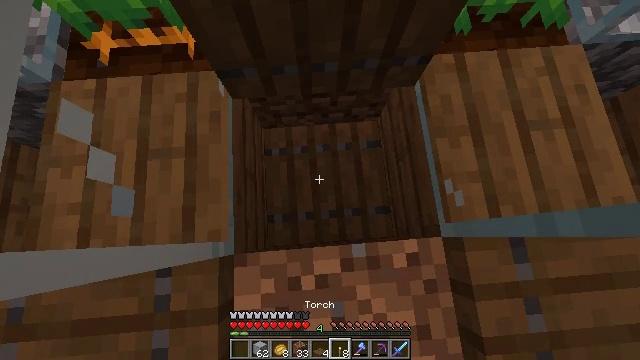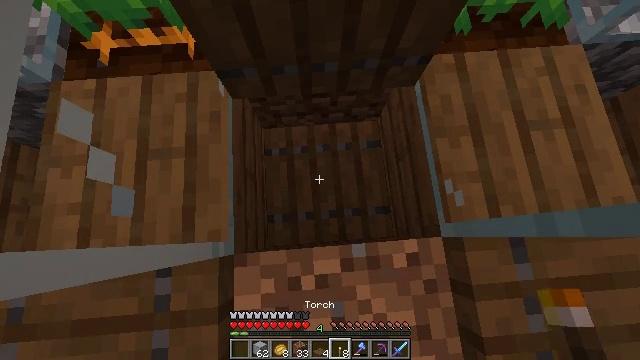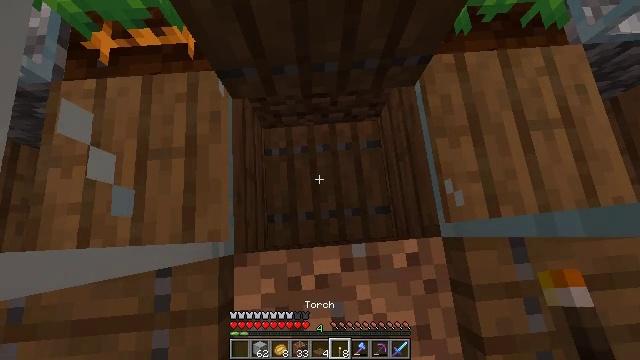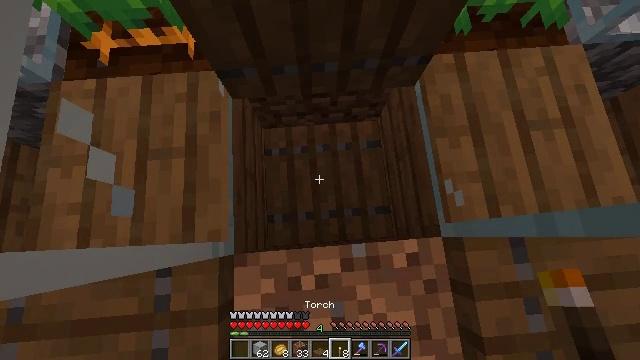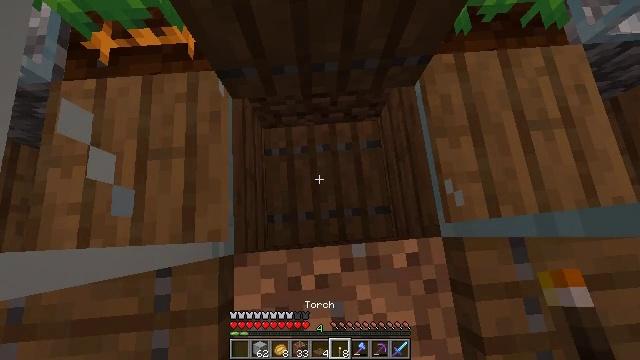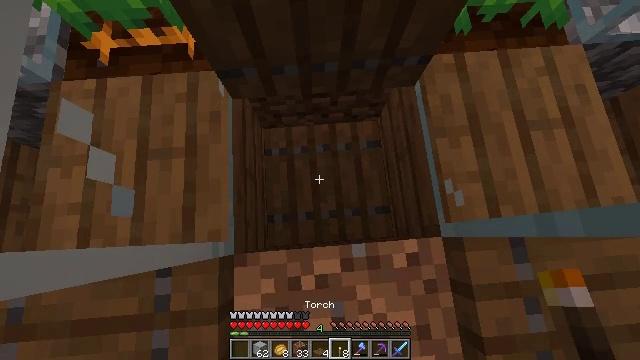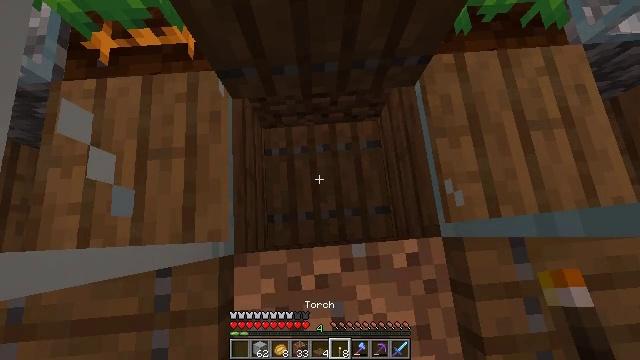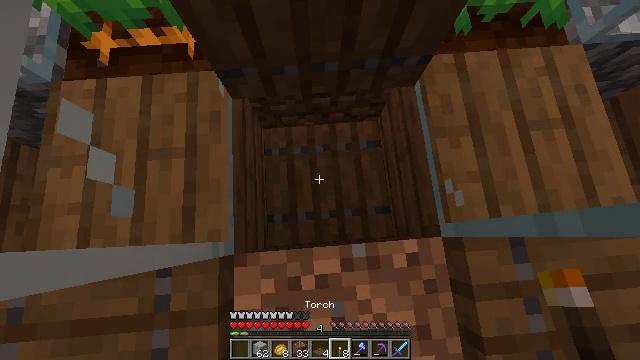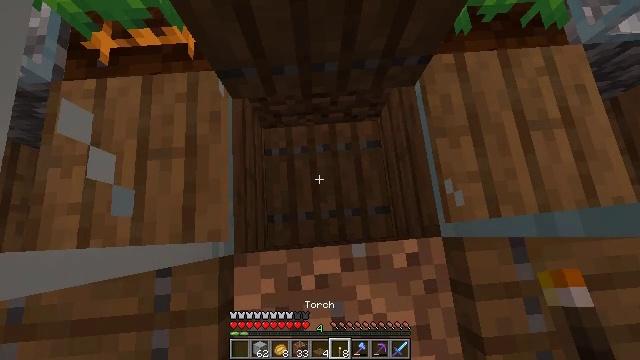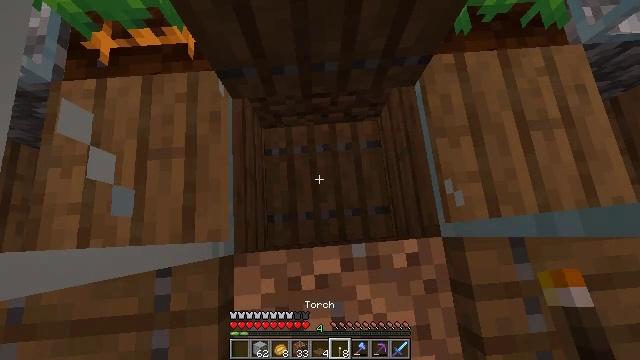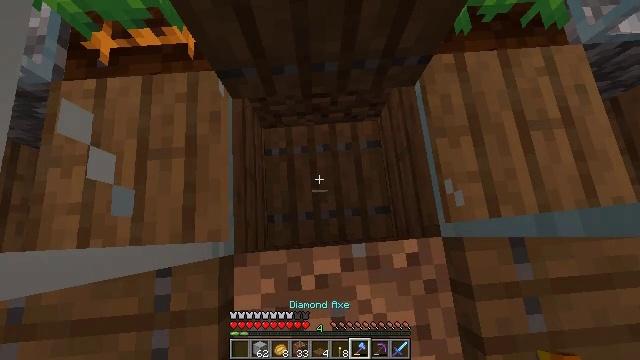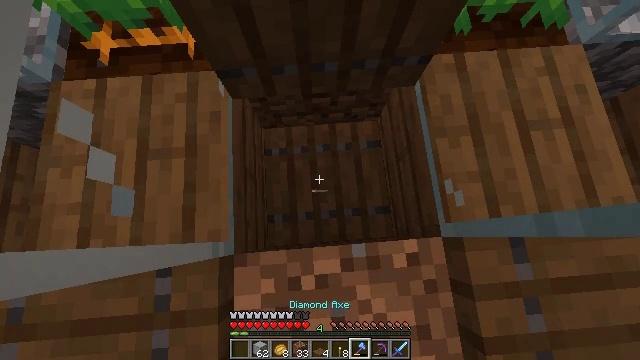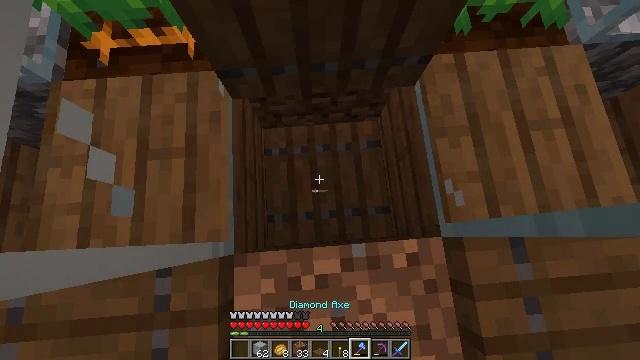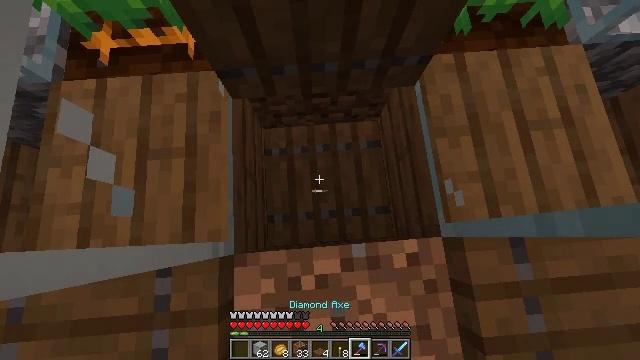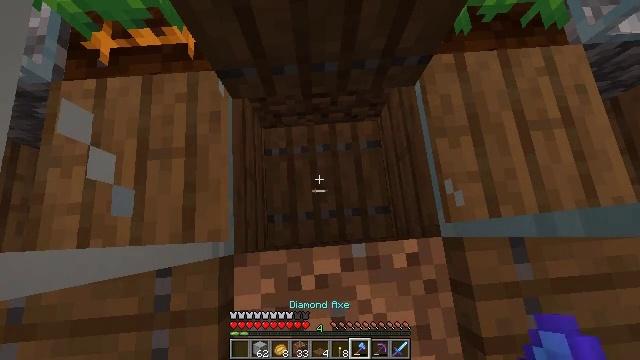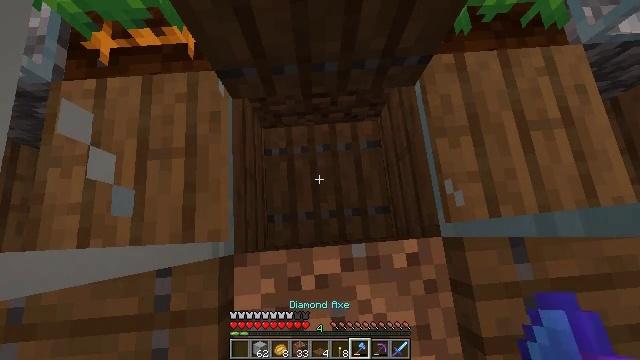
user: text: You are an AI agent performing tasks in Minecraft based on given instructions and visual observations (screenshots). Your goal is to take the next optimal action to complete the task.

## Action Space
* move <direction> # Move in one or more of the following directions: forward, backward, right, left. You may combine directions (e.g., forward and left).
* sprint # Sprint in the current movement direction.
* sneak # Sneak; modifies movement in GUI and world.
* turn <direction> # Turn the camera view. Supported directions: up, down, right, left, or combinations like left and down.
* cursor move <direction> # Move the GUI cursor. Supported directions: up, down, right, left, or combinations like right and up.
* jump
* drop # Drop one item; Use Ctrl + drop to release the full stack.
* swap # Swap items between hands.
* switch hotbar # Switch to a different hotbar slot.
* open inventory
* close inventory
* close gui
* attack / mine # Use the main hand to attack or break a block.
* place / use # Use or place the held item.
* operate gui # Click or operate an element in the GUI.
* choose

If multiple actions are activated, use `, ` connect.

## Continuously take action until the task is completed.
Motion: motion action
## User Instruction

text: Collect the spruce trapdoor from its position.
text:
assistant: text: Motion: sneak
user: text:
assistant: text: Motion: sneak
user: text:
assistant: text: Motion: sneak
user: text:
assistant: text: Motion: sneak
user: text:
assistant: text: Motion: sneak
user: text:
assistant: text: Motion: sneak
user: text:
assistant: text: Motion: sneak
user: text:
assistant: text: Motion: sneak
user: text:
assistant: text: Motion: sneak
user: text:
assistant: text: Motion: sneak
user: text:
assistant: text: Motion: sneak
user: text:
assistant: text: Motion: sneak
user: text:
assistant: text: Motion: sneak
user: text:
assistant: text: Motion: sneak
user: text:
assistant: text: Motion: sneak
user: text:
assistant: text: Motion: sneak
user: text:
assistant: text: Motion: sneak
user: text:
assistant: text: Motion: sneak
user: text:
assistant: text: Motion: sneak
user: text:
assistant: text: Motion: sneak, attack / mine
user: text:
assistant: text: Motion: sneak, attack / mine
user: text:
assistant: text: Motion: sneak, attack / mine
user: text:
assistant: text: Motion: sneak, attack / mine
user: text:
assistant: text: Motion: sneak, attack / mine
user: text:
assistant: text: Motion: sneak, attack / mine
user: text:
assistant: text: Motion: sneak, attack / mine
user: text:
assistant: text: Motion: sneak, attack / mine
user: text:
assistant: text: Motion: sneak, attack / mine
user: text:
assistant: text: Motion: sneak, attack / mine
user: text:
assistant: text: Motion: sneak, attack / mine